Question: Can I change the background for some values for the faceting?
I have 50 plots in the faceting plot. I wonder if I can highlight some of them by changing the background for the selected plots.
Specifically, the picture below is my ggplot outcome right. I want to highlight 37& 42 by coloring their background as lightblue.
I thought about using 'ifelse'. But I am not sure how to define the control flow.

below is my code
'''
axr_treat_ctrl %>%
ggplot(aes(x= year, y= mtopic,colour= Type,group=Type))+
geom_line( )+
geom_point( size= 1) +
scale_y_continuous(breaks = extended_breaks(n = 5) )+
scale_x_continuous(breaks = extended_breaks(n = 10) )+
geom_vline(xintercept = 2005,linetype=2,color= "brown")+
geom_vline(xintercept = c(2010,2011,2017),linetype=3,color= "blue")+
labs(x= "x-axis",
y ="y-axis ")+
facet_wrap(~topicr )+
guides(x = guide_axis(angle = 90))+
theme(legend.position = "bottom")
# ifelse ( topicr==37, call( expr(panel.background = element_rect(fill = "lightblue"))),
# call( expr( panel.background = element_rect(fill = "white") ))) )
'''
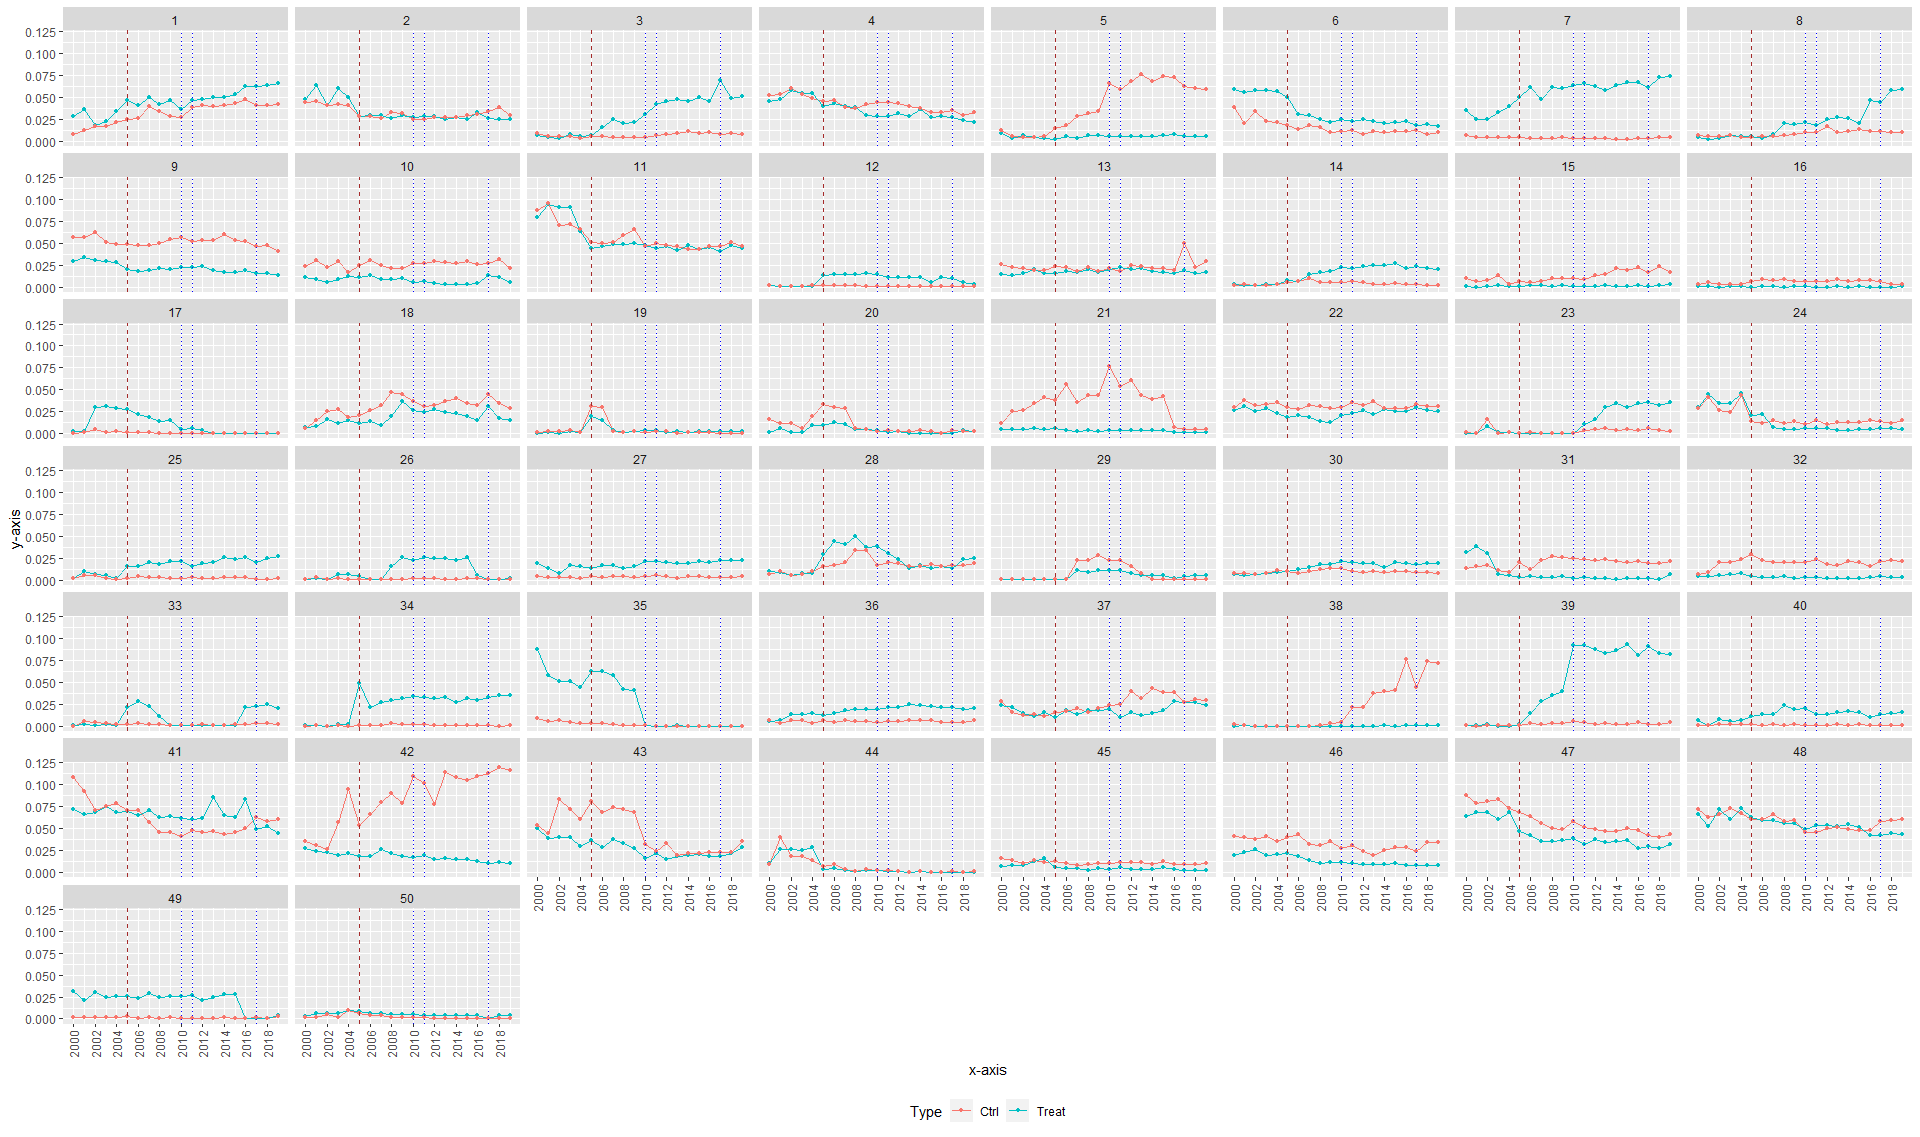
Answer: I think the best way to do this is by manipulating your dataframe directly, 'axr_treat_ctrl'. Here's a simple, separate example because your example isn't reproducible.
'''
library(ggplot2)
mtcars <- data.frame(mtcars)
mtcars$mazda <- ifelse(grepl("Mazda",rownames(mtcars)),1,0)
ggplot(mtcars,aes(x=wt,y=mpg)) +
geom_rect(aes(fill=mazda),xmin = -Inf,xmax = Inf,
ymin = -Inf,ymax = Inf,alpha=0.2) +
geom_point() +
facet_wrap(~rownames(mtcars)) +
theme(legend.position="none")
'''
In this example, I want to have a separate plot for each car build and then color the background of the cars with a Mazda build. Thus, I add a simple binary indicator variable called 'mazda' that determines whether the observation is a Mazda car. I then pass the 'mazda' variable into 'geom_rect'. And the output:
<URL>
Removed the legend per the comment from @camille. You can also maybe pass 'fill=factor(mazda)' instead of just 'mazda' to get a discrete legend, depends on what you're looking for.